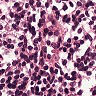
Metastatic tissue present: no